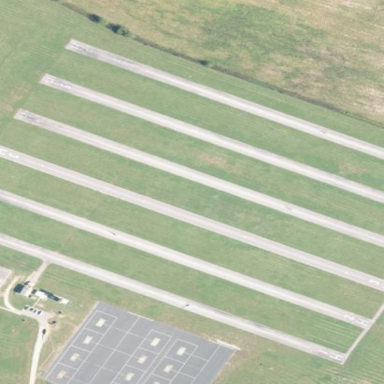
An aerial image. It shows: Military airfield used as heliport.